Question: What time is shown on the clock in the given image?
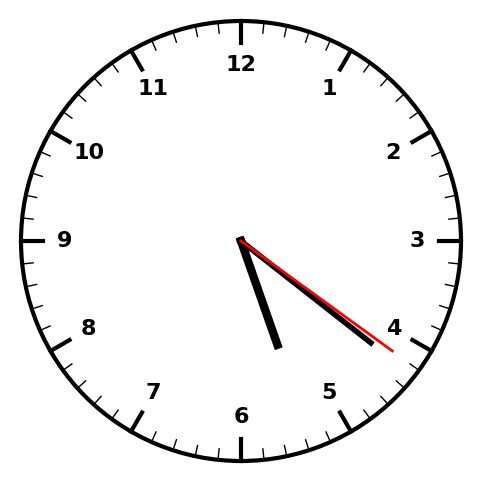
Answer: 05:21:21